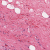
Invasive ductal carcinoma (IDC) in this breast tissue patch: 0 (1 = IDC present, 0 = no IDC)